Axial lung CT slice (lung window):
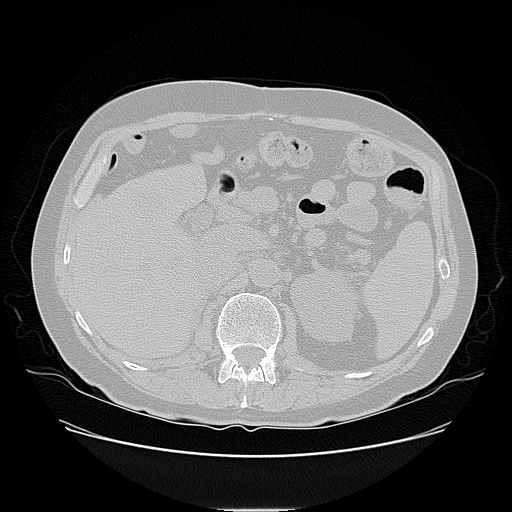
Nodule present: no